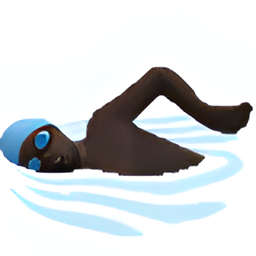
Name: man swimming type 6
Emoji: 🏊🏿‍♂️
Group: People & Body
Sub-group: person-sport